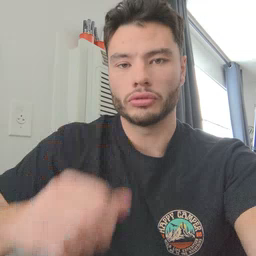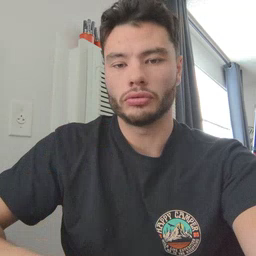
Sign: snack